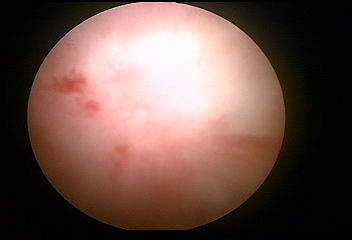
Modality: WLC
Class: Normal mucosa
Bladder cancer association: No